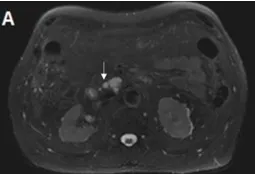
Axial fat-suppressed T2-weighted MRI sequences. Presence of a BD-IPMN located in the head of the pancreas measuring 22 x 17 mm (white arrow).
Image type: radiology (mri)